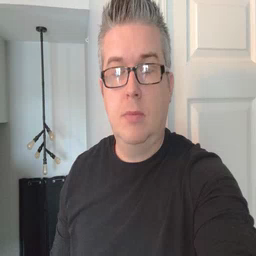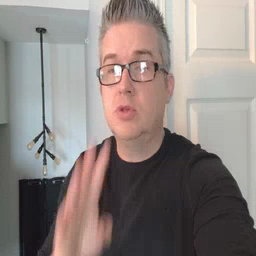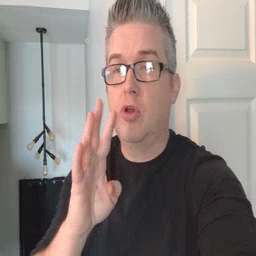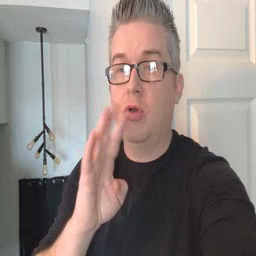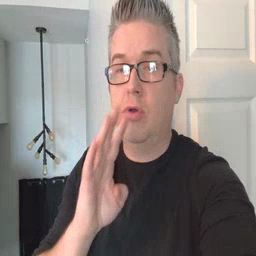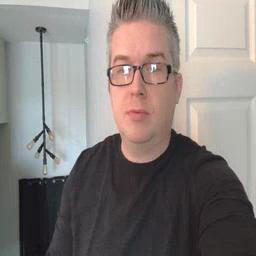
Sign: talk